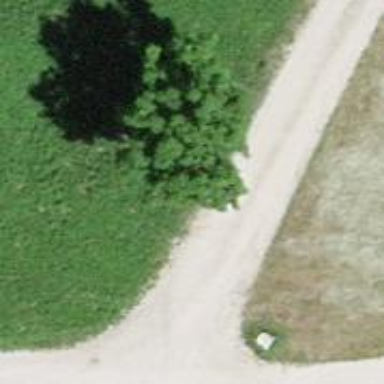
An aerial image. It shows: Pole with roof-covered pipeline marker.